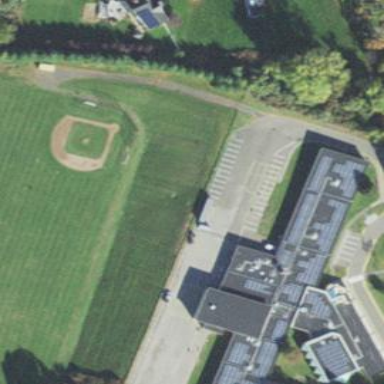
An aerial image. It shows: School.